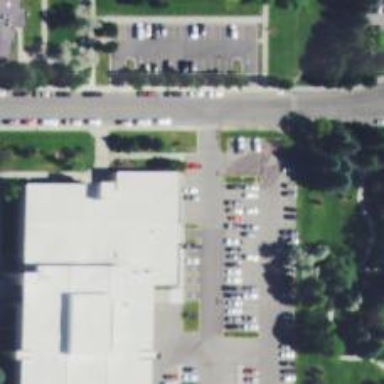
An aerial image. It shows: Parking space.